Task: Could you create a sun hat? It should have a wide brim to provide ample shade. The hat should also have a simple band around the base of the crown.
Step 23:
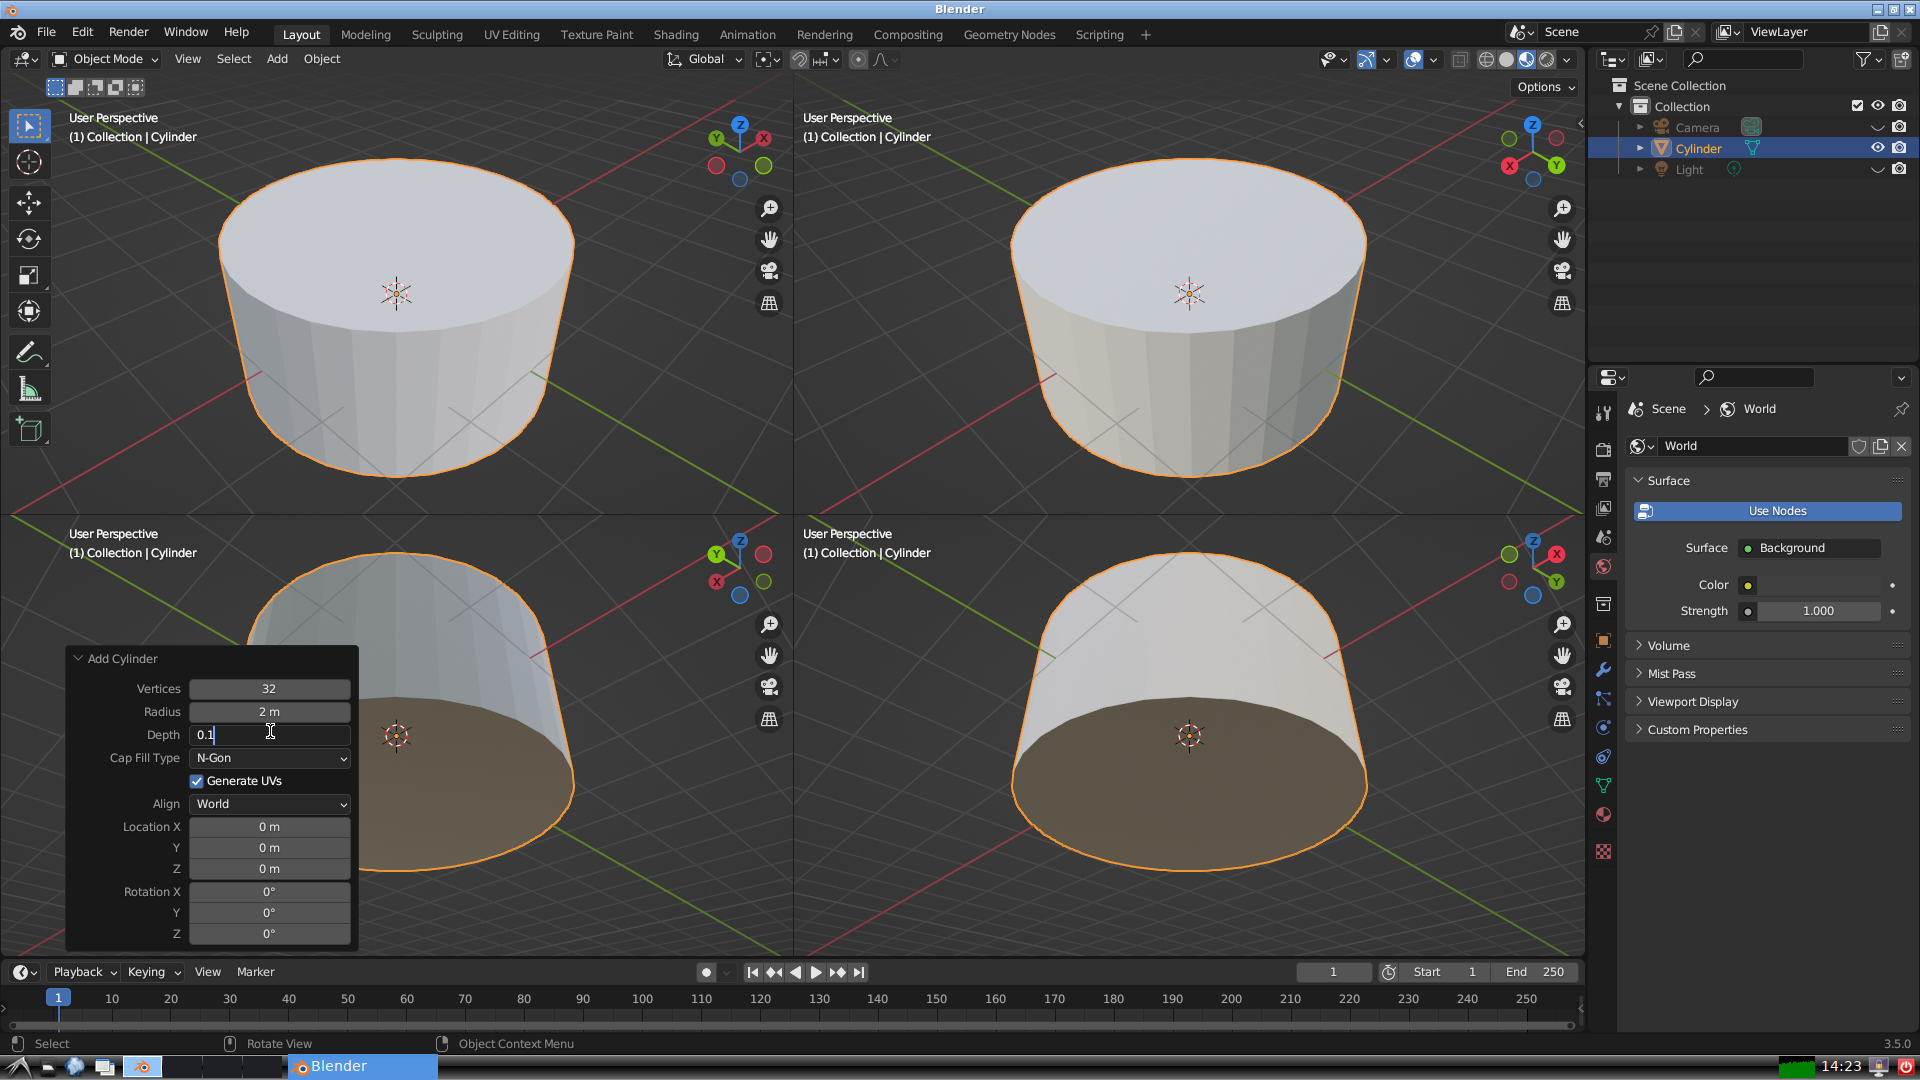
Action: {"key_press": ['Return']}